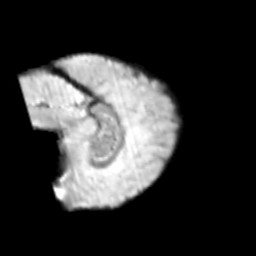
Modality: T2w
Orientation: sagittal
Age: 11
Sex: male
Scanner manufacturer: siemens
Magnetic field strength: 3 T
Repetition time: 3.8 s
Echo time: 0.07 s